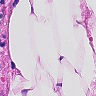
Metastatic tissue present: no